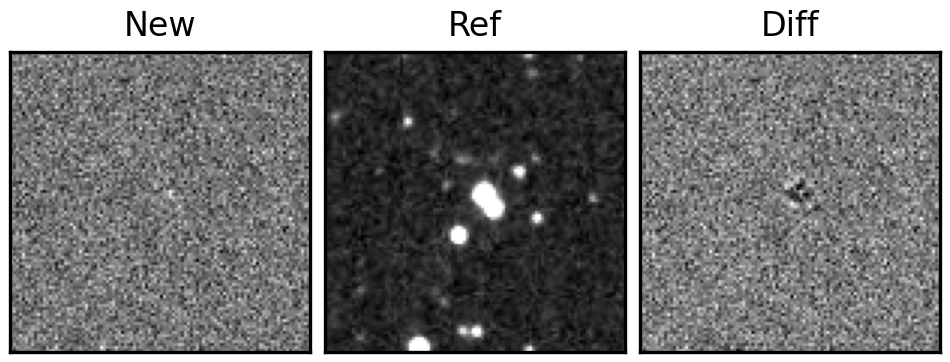
Label: bogus